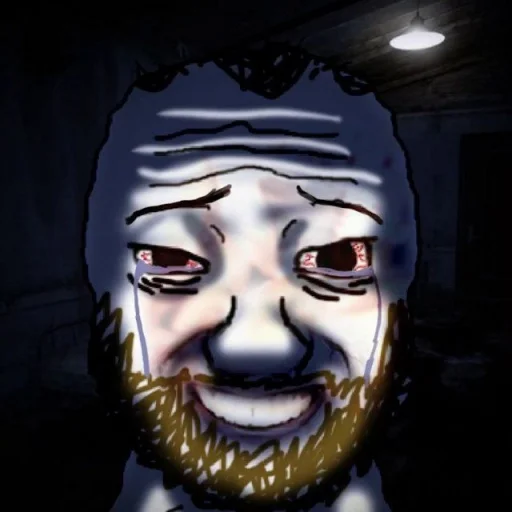
Label: 5_Wojak_with_Background